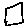
Label: square